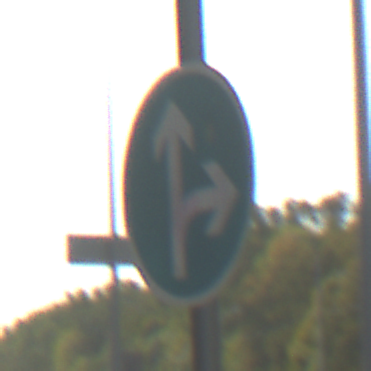
Verkehrszeichen: VorgeschriebeneFahrtrichtungGeradeausOderRechts
Umgebung: Outdoor, Suburban
Tageszeit: MorningAfternoon
Wetter: Clear
Licht: Natural
Jahreszeit: NotSpecified
Kontrast: HighContrast